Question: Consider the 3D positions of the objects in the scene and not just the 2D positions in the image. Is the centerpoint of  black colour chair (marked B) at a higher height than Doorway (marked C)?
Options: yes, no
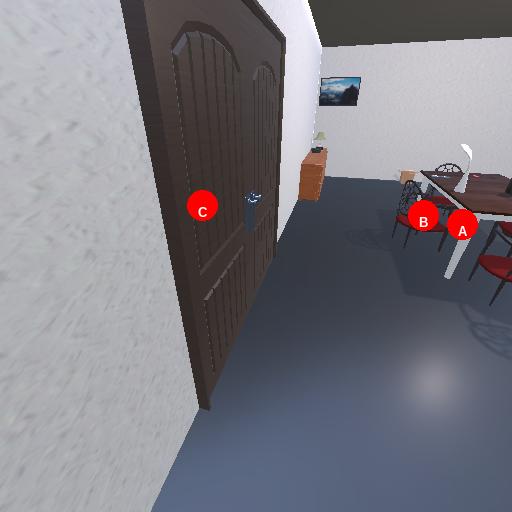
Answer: yes